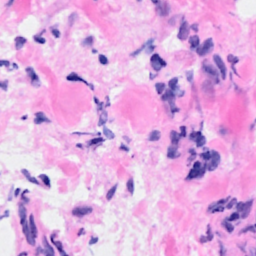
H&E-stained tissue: Breast